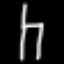
Label: chair